Question:
For years, I have just saved the image as a background or cut the tail part and use that as the background; I have always used an image when coding on websites. Is there a way to do it without using an image now? I can create the box with rounded corners using CSS, but how can I make the tail?
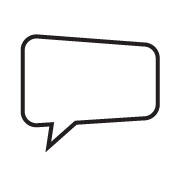
Answer: Try this;
<URL>